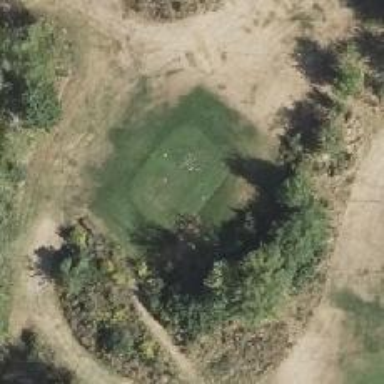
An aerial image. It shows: Golf tee.